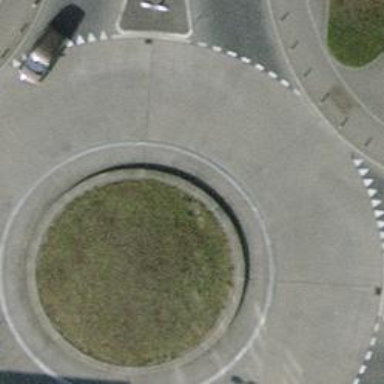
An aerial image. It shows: Primary highway with asphalt surface leading to roundabout.